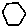
Label: hexagon